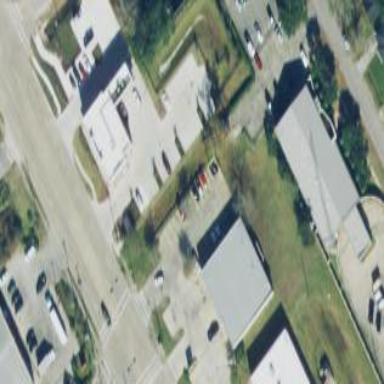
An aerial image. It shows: Parking area.